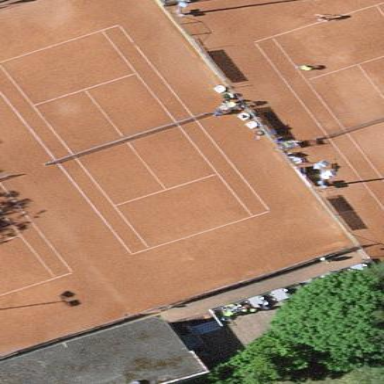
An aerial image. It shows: Sandy tennis court in leisure land pitch.